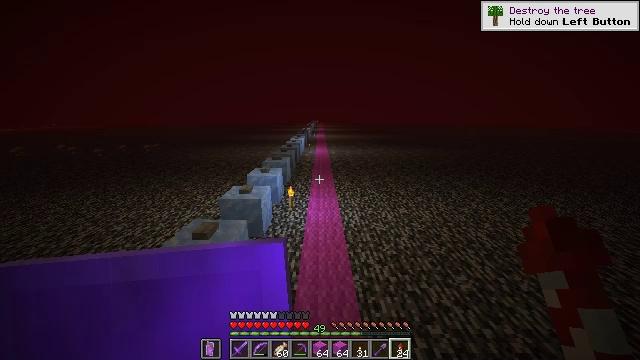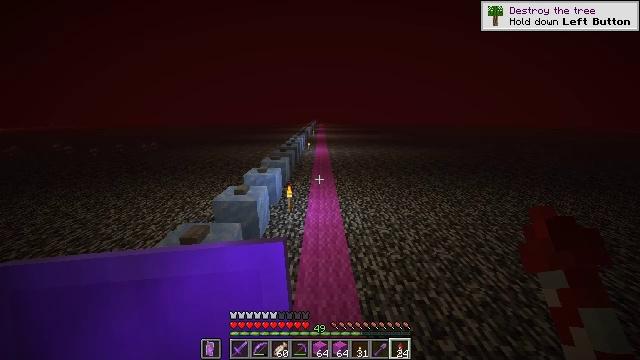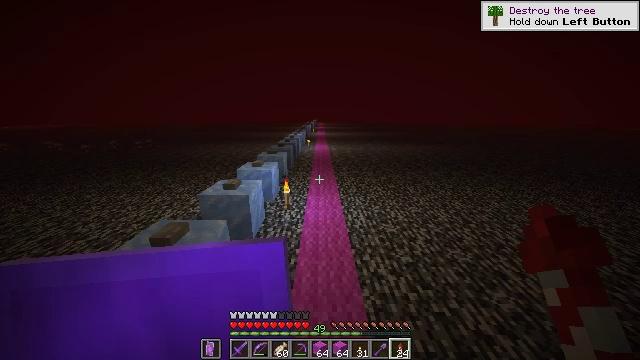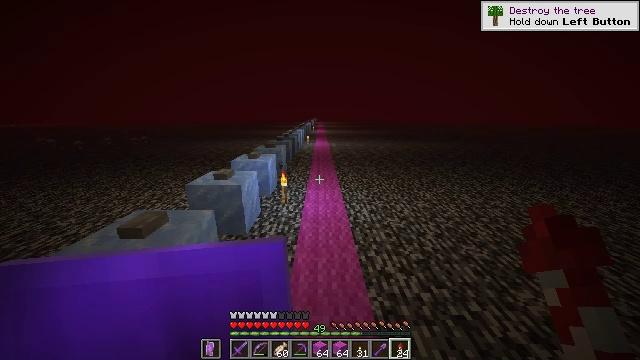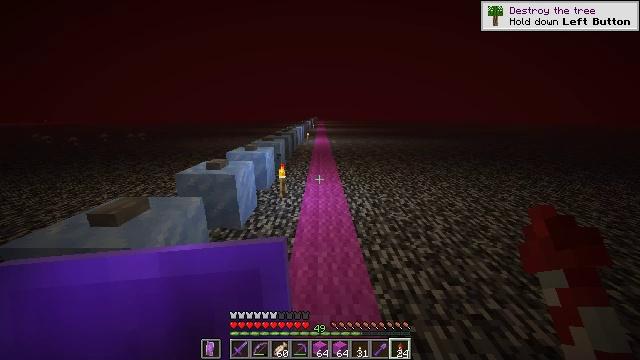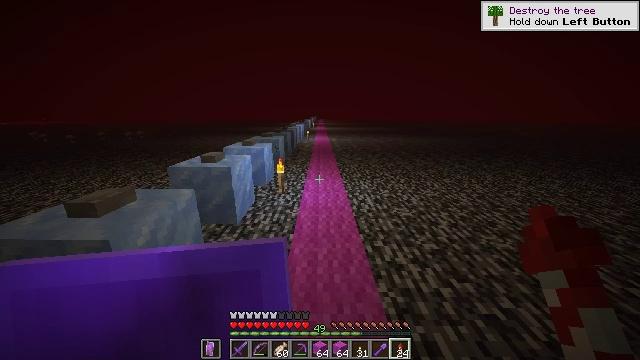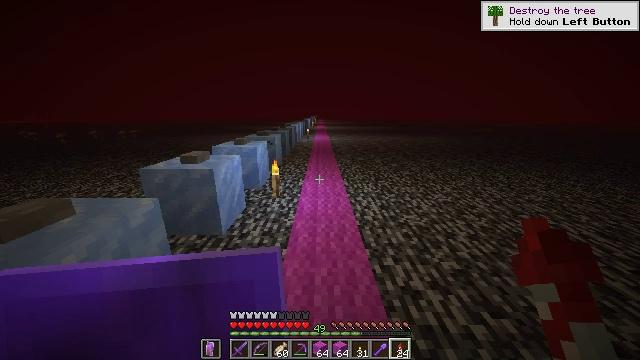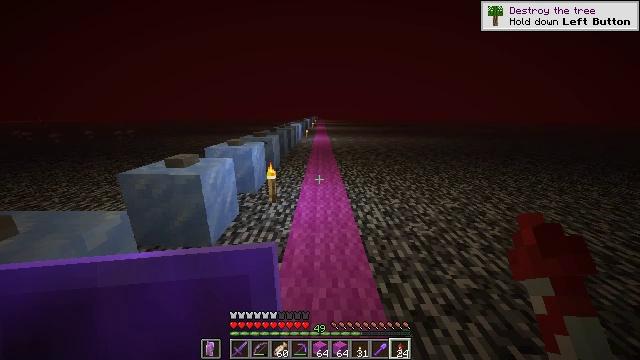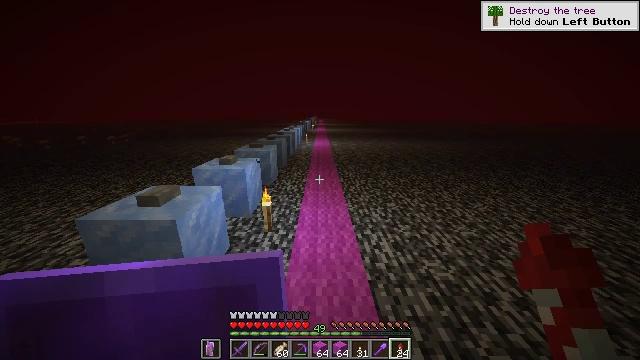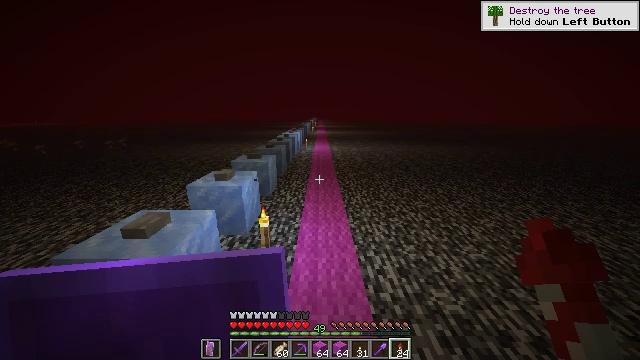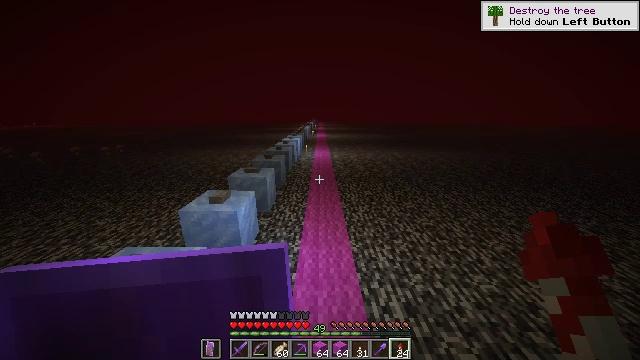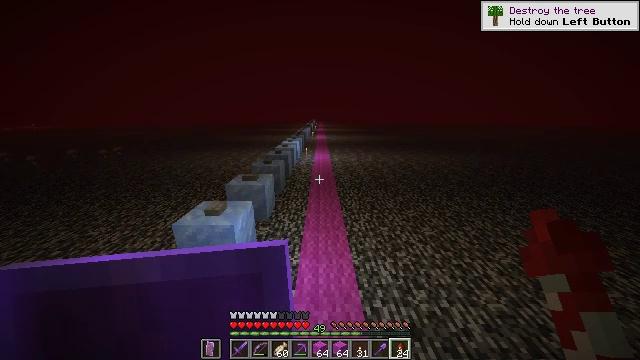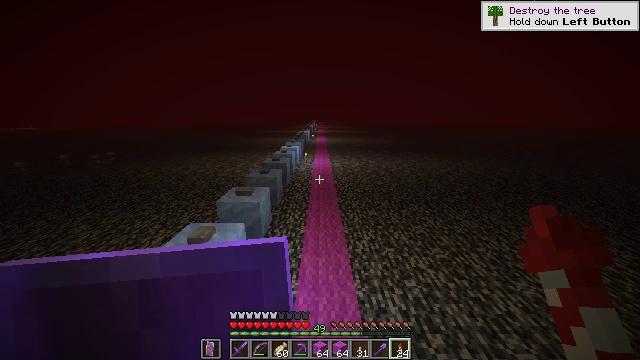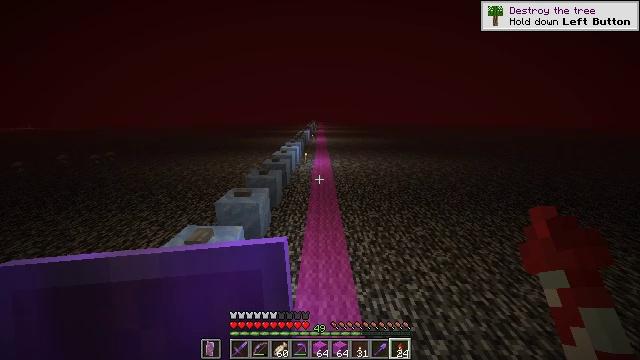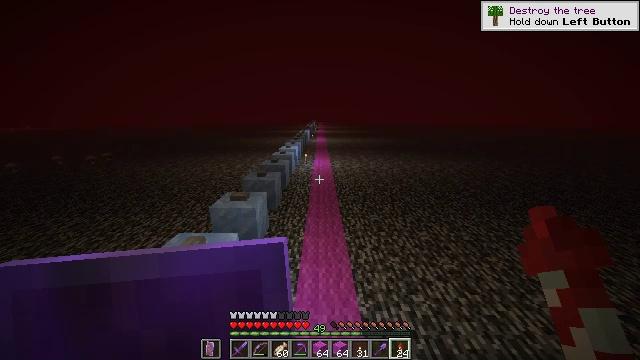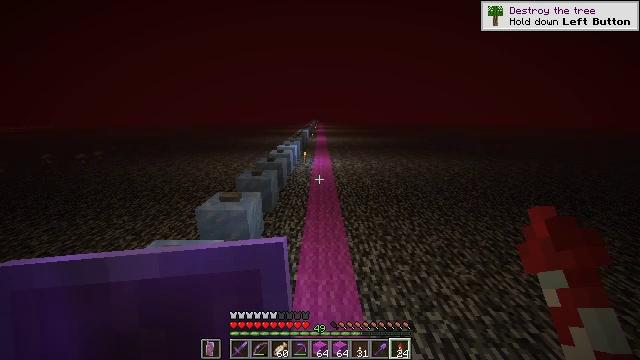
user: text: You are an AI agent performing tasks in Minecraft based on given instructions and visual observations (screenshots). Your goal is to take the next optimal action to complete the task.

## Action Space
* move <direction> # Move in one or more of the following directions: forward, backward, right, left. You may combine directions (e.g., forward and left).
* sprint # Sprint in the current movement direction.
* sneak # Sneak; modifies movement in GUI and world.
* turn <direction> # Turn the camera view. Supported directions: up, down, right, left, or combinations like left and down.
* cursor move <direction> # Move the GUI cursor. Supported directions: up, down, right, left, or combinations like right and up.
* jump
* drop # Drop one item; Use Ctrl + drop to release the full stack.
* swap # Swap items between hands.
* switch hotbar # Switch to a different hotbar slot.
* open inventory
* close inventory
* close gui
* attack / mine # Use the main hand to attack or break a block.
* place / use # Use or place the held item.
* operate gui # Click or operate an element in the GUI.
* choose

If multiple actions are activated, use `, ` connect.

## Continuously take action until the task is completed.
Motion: motion action
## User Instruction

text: Create a magenta carpet using magenta wool pieces.
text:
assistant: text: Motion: move forward, sprint, jump
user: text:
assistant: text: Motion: move forward, sprint, jump
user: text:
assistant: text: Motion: move forward, sprint, jump
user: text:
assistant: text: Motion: move forward, sprint
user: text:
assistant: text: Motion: move forward, sprint
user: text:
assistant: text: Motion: move forward, sprint
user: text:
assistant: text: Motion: move forward, sprint
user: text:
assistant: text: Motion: move forward, sprint, jump
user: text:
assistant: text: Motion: move forward, sprint, jump
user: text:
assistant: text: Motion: move forward, sprint, jump
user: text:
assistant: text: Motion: move forward, sprint, jump
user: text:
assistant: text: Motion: move forward, sprint, jump
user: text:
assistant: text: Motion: move forward, sprint, jump
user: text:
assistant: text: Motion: move forward, sprint, jump
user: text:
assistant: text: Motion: move forward, sprint, jump
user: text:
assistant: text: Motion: move forward, sprint, jump
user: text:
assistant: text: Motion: move forward, sprint, jump
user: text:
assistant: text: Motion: move forward, sprint
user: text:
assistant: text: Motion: move forward, sprint
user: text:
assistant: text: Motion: move forward, sprint
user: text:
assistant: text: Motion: move forward, sprint
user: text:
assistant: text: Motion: move forward, sprint
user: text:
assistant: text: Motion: move forward, sprint, jump
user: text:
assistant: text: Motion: move forward, sprint, jump
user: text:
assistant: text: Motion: move forward, sprint, jump
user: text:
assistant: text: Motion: move forward, sprint, jump
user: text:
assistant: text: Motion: move forward, sprint, jump
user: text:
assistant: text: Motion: move forward, sprint, jump
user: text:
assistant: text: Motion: move forward, sprint
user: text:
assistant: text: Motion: move forward, sprint